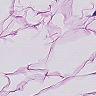
Metastatic tissue present: no